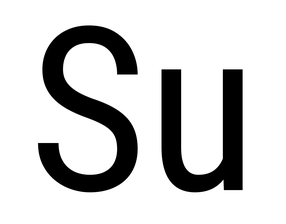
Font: Roboto_Condensed_Regular